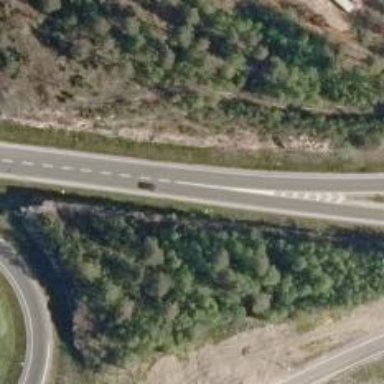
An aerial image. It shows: Asphalt motorway link.